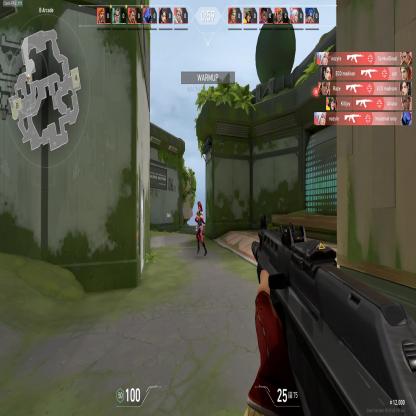
Label: enemy